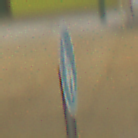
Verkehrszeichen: Gehweg
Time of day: MorningAfternoon
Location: Roofed (Special)
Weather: NotSpecified
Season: NotSpecified
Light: Artificial